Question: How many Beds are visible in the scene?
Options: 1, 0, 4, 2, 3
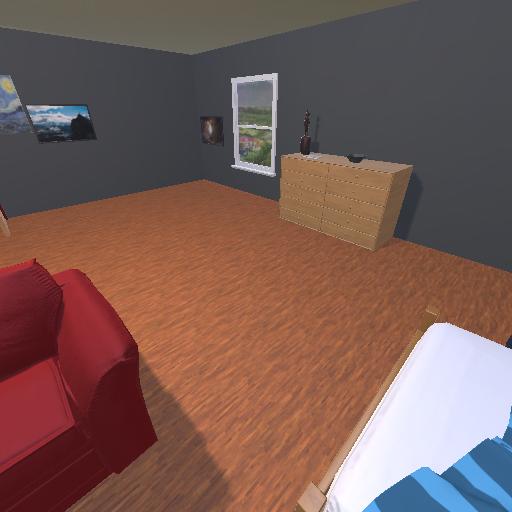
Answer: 1